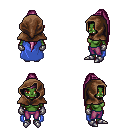
a pixel art fantasy rpg character, female body template, orc, green skin, blue cape, magenta pants, pink extra-long topknot hairstyle, cloth hood, metal gloves, metal boots, four views (front, back, left, right), 2x2 character sprite sheet, small pixel art, hard edges, no anti-aliasing